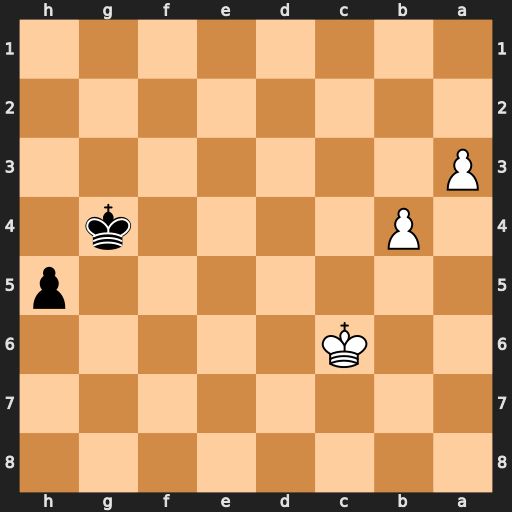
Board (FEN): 8/8/2K5/7p/1P4k1/P7/8/8
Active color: b
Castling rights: -
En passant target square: -
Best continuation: h4 b5 h3 Kc7 h2 b6 h1=Q